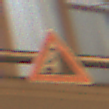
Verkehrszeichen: SteinschlagRechts
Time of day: Night
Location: Outdoor (Urban)
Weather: Clear
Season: NotSpecified
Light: Artificial